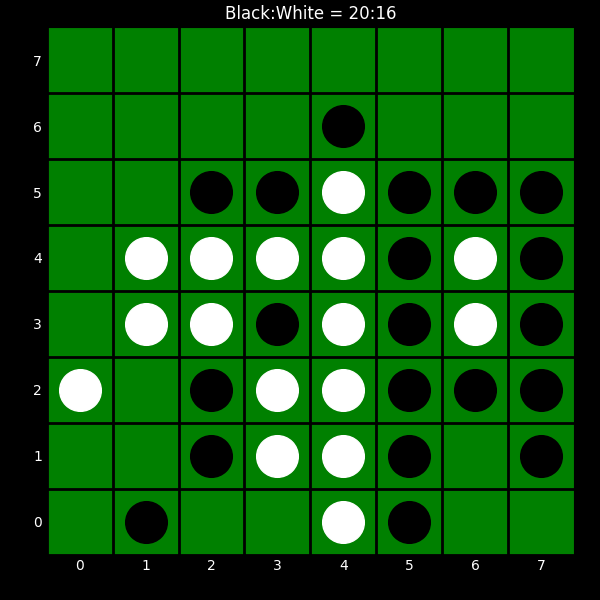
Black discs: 20
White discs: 16